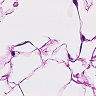
Metastatic tissue present: no